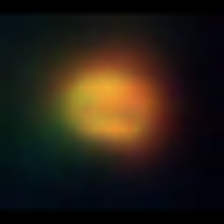
Taxon: NanoPlankton
Group: Other